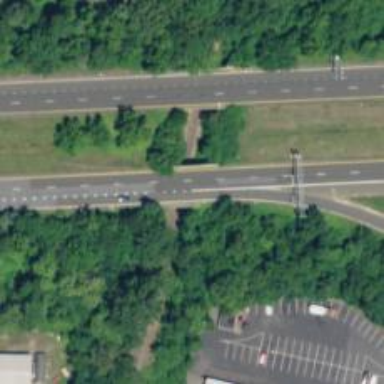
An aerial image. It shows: Bridge over motorway.